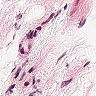
Metastatic tissue present: no